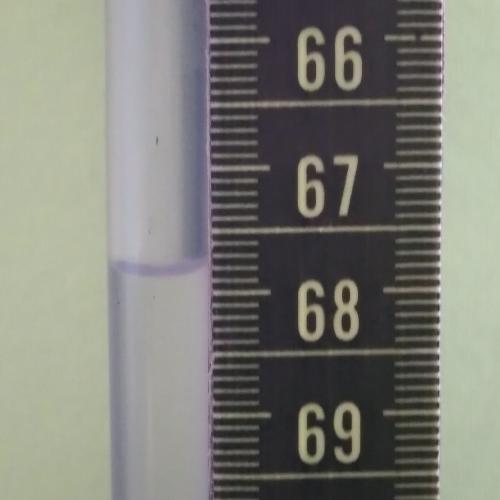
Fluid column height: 67.8 cm